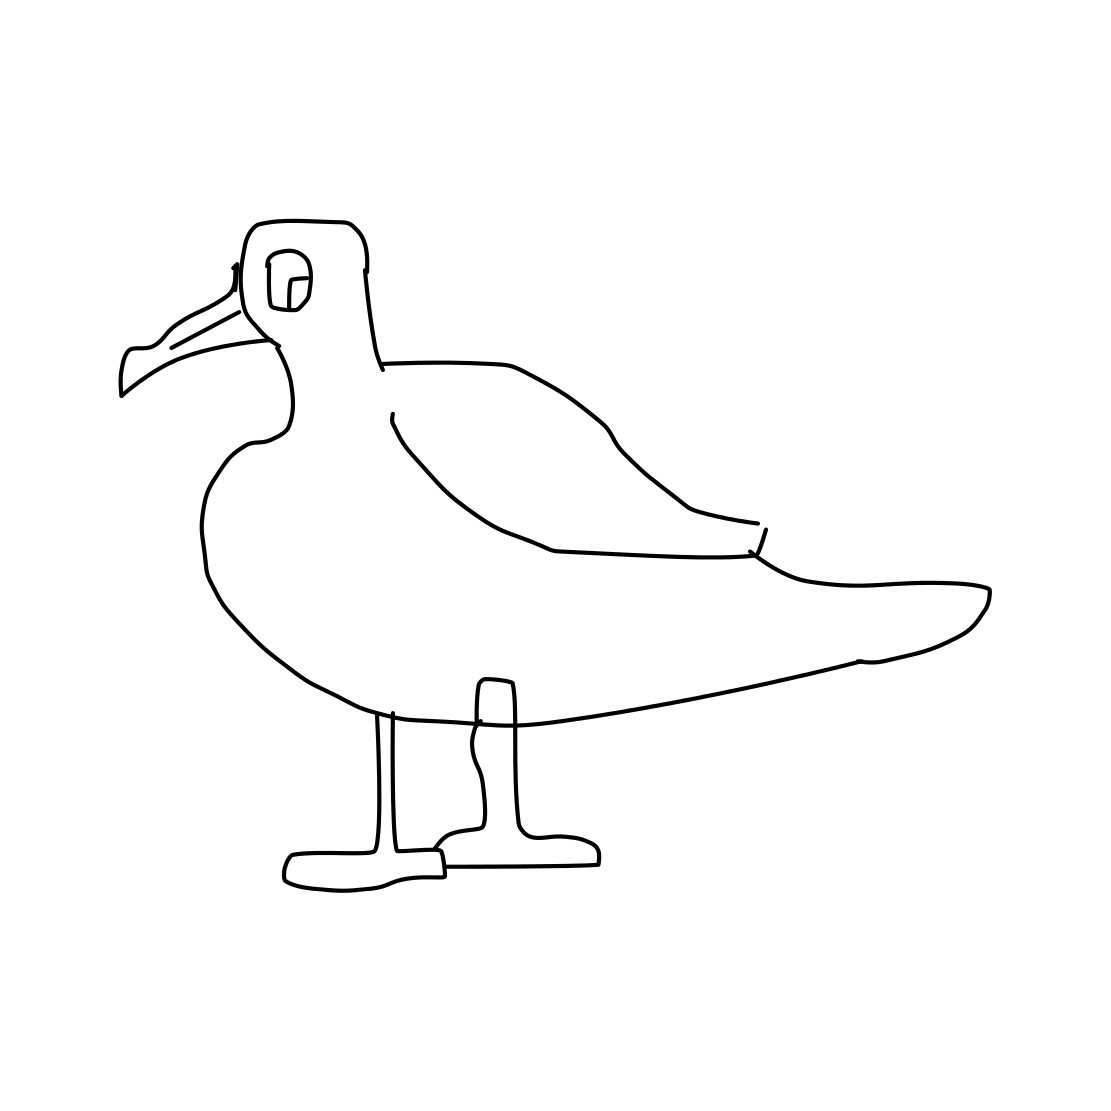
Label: seagull